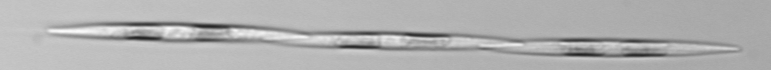
Label: Pseudo-nitzschia